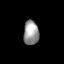
Tissue: lung
Cell type: Fibroblasts
Senescence score: 0.5849
Nuclear area (px): 368
Mean DAPI intensity: 151.484